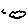
Label: cloud